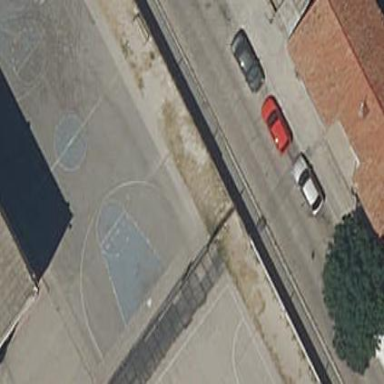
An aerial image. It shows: Basketball court on leisure land pitch.